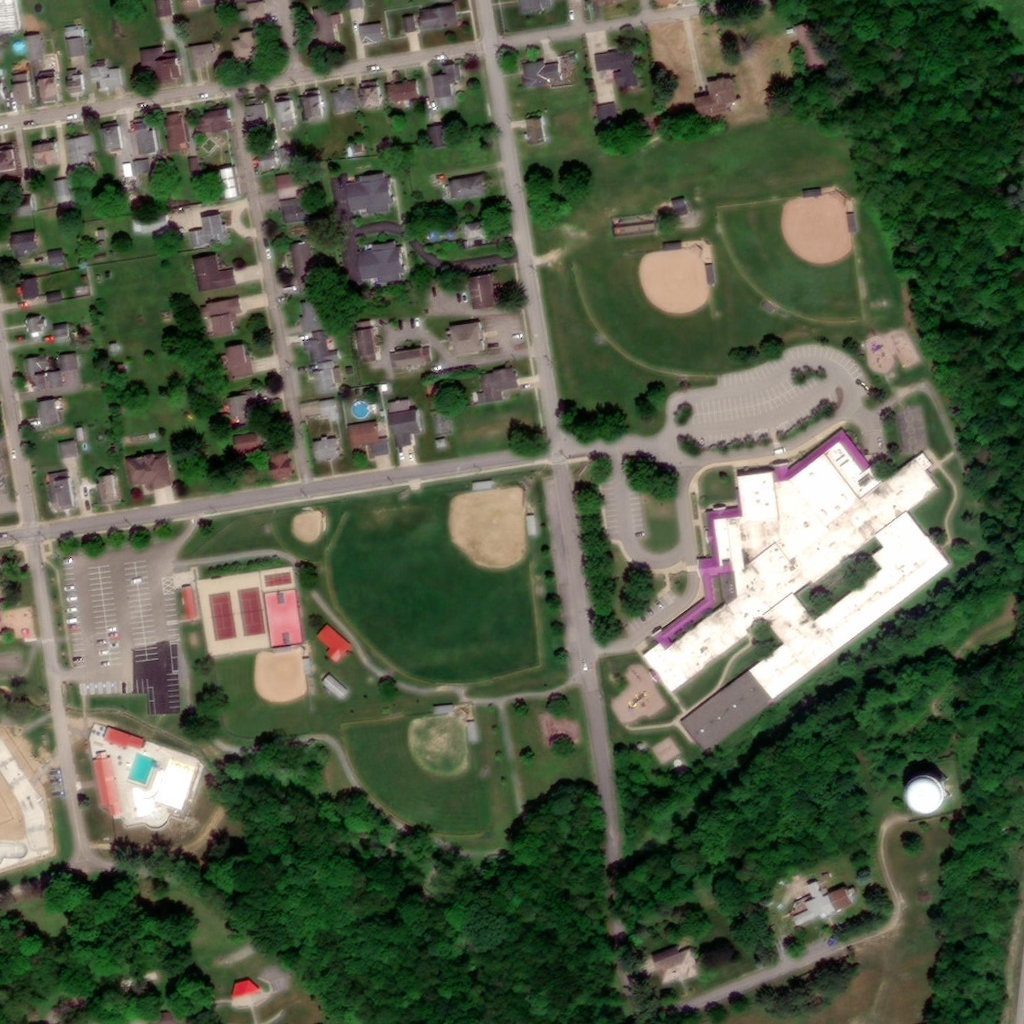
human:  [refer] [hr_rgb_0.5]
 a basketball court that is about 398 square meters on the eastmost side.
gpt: <box>[[87, 39, 90, 44, 0]]</box>

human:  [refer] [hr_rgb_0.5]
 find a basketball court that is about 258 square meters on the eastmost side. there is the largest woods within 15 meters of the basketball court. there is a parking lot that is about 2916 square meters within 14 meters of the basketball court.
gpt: <box>[[87, 39, 90, 44, 0]]</box>

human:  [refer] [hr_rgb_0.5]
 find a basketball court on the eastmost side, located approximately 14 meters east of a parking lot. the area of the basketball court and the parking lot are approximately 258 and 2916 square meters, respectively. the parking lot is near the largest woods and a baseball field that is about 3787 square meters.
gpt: <box>[[87, 39, 90, 44, 0]]</box>

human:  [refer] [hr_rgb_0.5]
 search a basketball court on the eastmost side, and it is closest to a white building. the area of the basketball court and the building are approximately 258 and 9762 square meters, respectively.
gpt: <box>[[87, 39, 90, 44, 0]]</box>